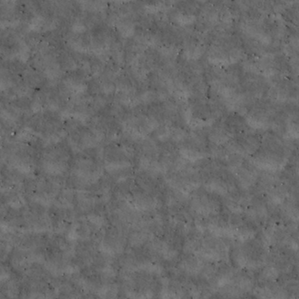
Label: non_frost